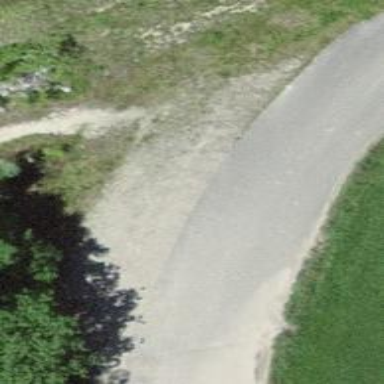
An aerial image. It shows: Paved service road with grade1 tracktype.